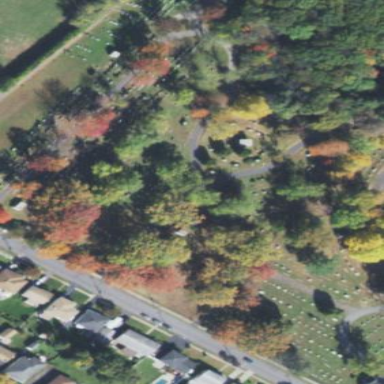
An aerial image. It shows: Cemetery.